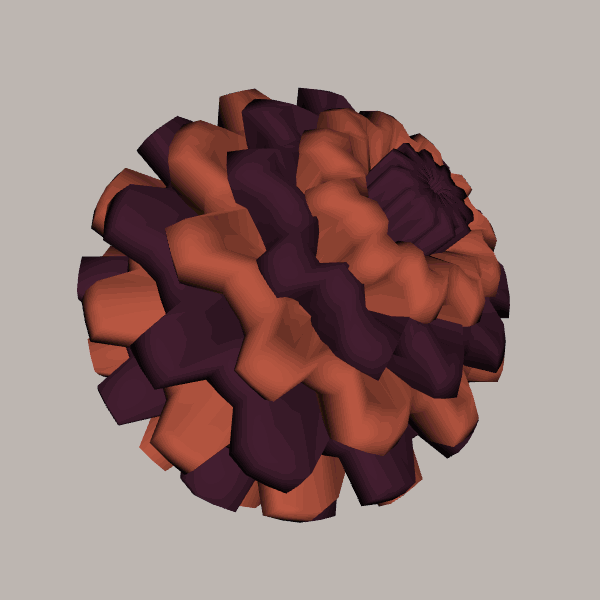
Background: light